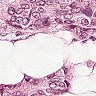
Metastatic tissue present: yes